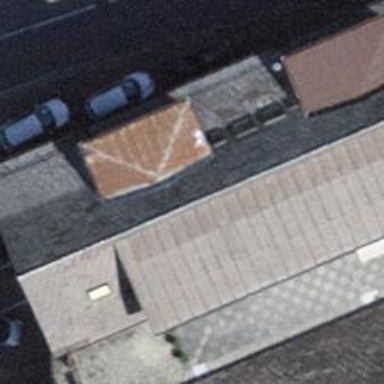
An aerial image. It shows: Car repair shop.